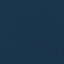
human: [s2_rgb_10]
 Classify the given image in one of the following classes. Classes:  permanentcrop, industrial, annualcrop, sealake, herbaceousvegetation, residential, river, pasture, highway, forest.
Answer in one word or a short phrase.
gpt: SeaLake